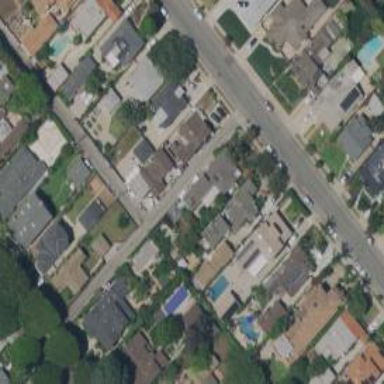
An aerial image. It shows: Residential alley used as service road.